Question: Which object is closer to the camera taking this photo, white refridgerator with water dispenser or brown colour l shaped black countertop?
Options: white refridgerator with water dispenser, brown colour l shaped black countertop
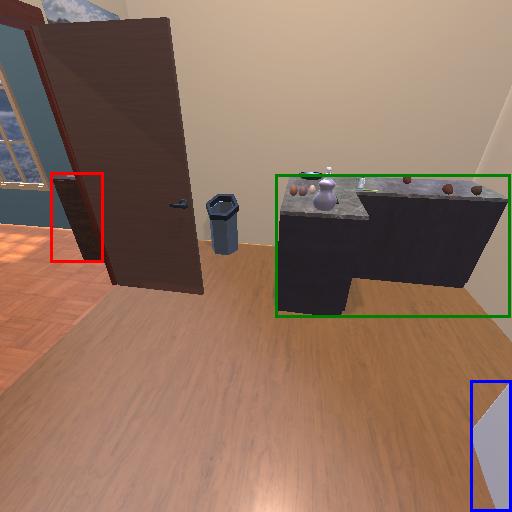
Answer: white refridgerator with water dispenser